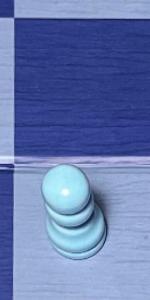
Label: Pawn_White